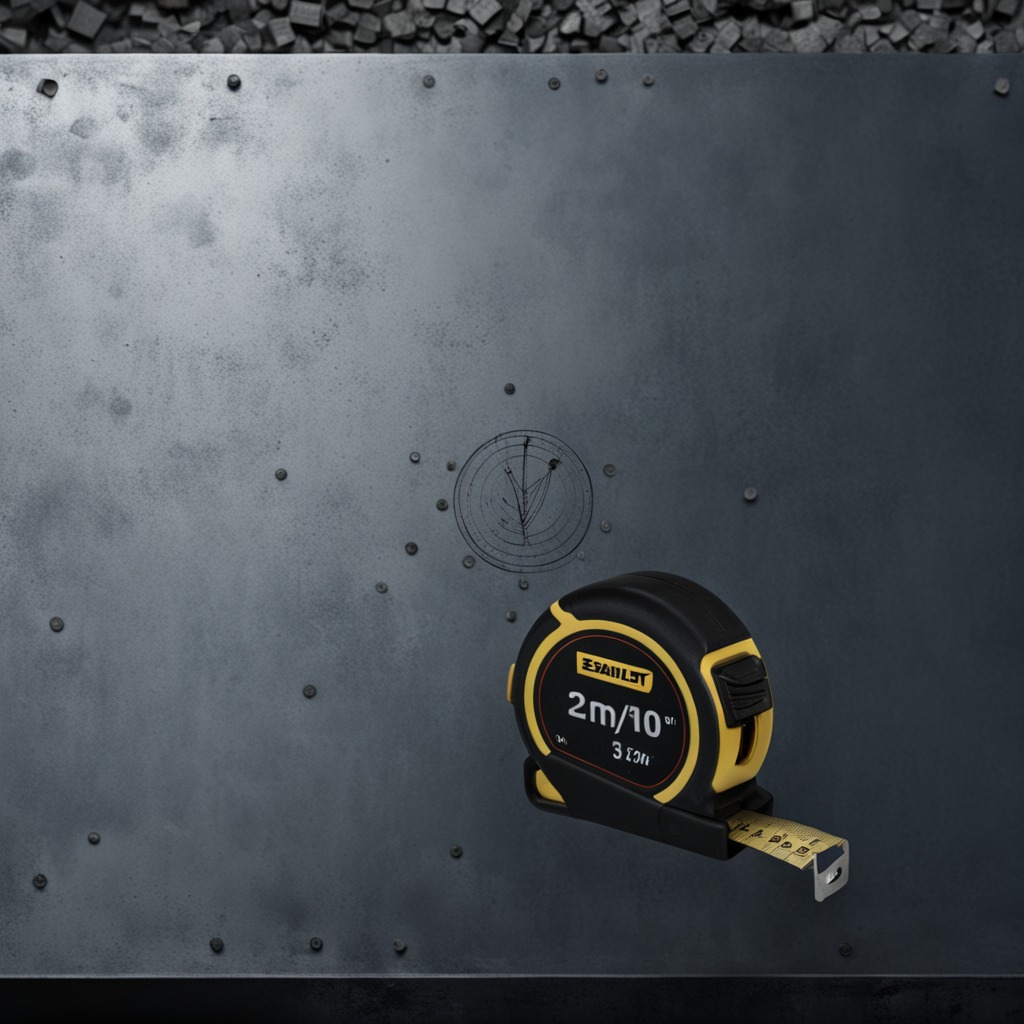
A measuring tape is lying on a cold steel table in a mining workshop.